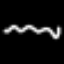
Label: squiggle